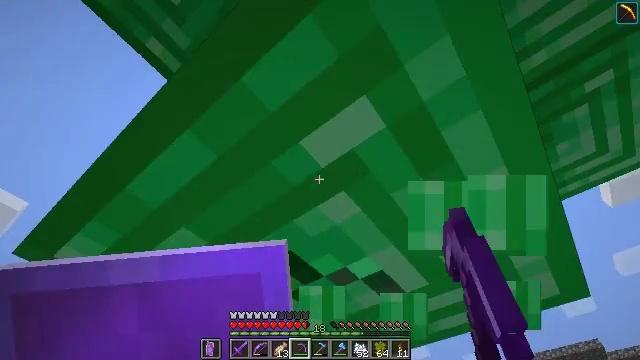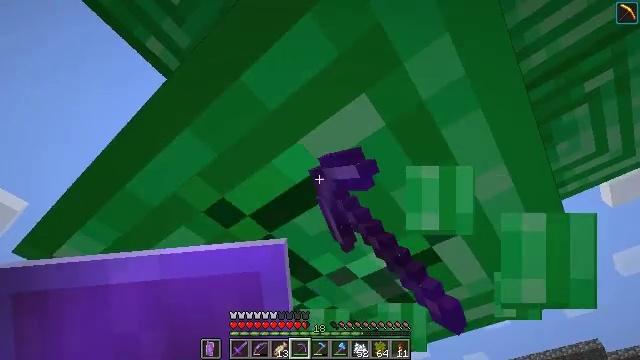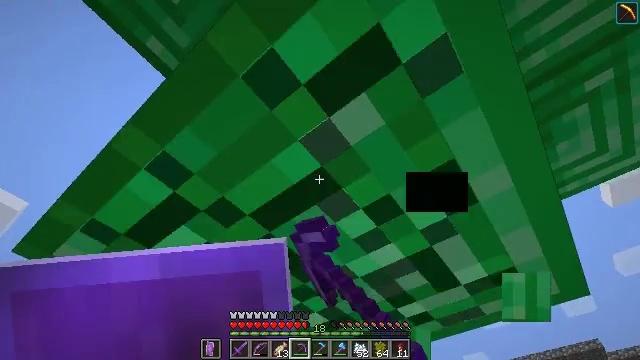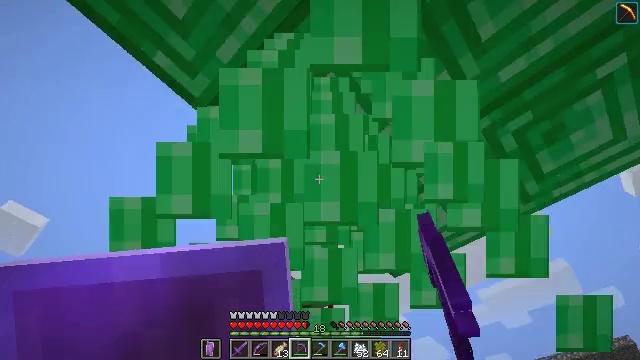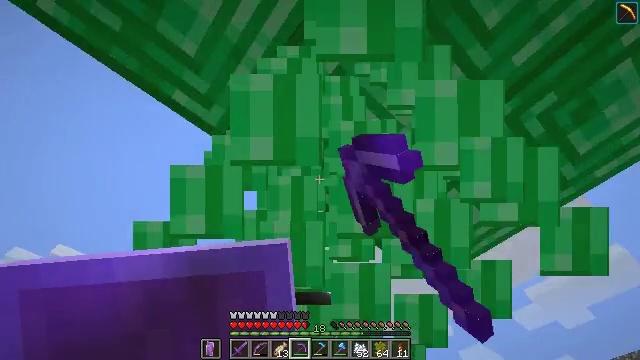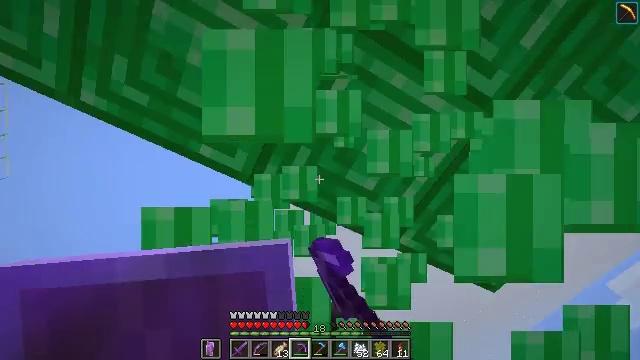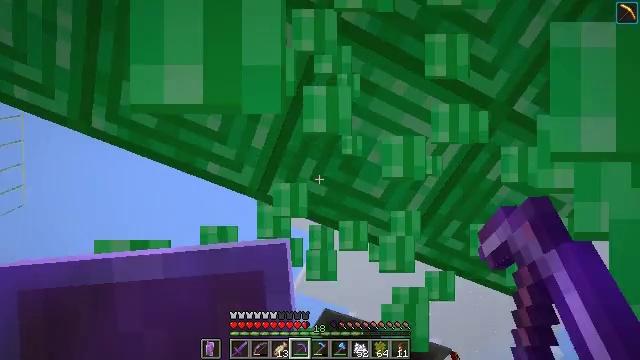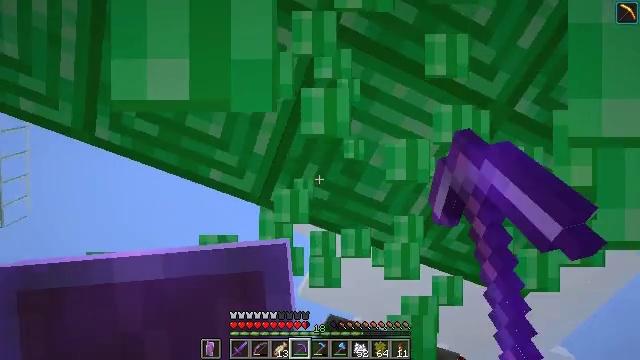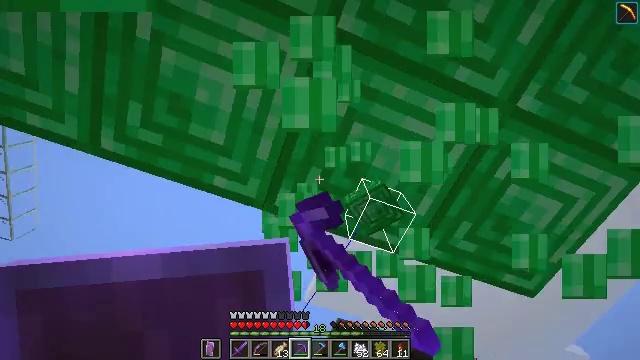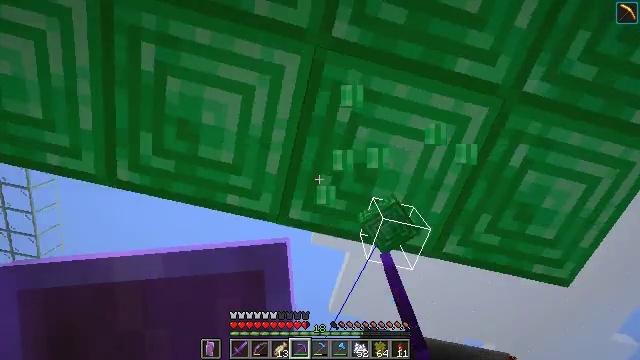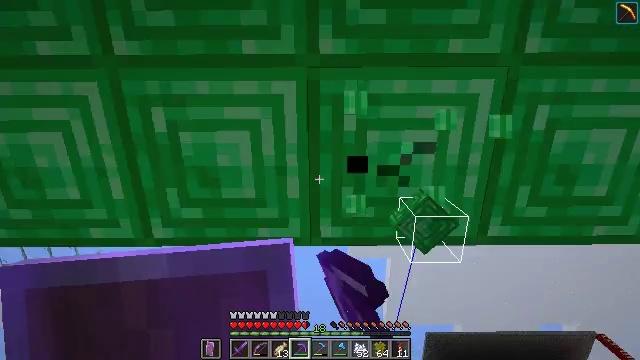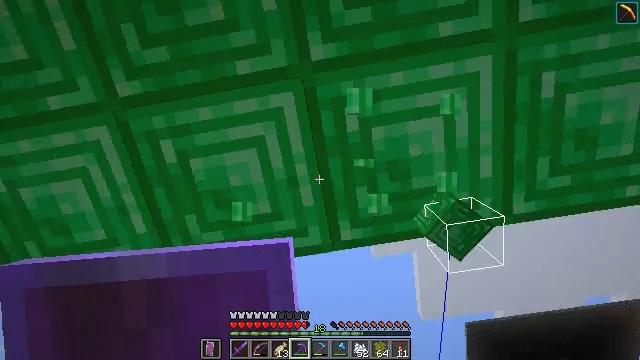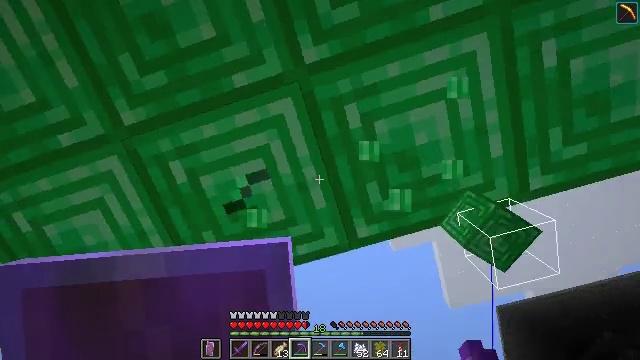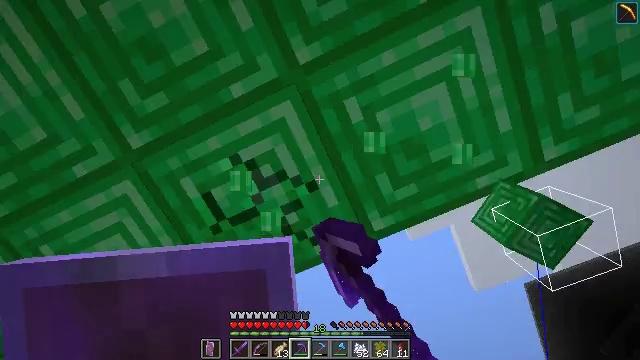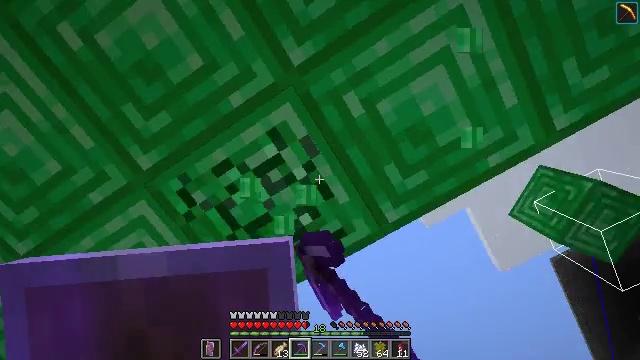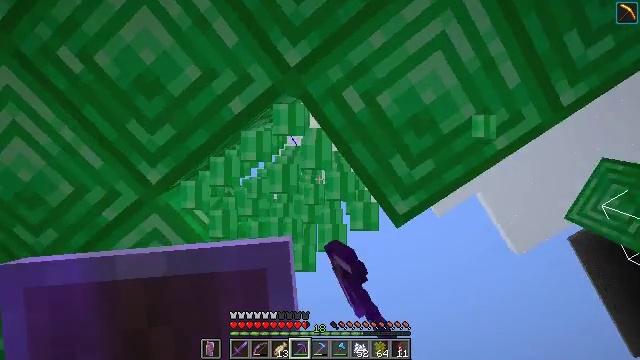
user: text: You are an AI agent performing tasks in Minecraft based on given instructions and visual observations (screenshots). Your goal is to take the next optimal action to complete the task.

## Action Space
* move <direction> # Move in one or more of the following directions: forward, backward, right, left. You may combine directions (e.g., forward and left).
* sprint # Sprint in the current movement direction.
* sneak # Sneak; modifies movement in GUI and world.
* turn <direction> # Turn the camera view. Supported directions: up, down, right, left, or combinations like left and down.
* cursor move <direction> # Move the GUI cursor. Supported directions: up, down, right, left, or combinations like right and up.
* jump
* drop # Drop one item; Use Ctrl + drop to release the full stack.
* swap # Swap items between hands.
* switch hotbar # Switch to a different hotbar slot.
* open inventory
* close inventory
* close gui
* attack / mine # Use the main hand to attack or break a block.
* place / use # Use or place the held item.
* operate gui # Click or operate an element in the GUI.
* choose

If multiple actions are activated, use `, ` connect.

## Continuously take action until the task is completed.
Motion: motion action
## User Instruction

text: Harvest the emerald block.
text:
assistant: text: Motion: attack / mine
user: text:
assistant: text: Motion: attack / mine
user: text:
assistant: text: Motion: turn left, attack / mine
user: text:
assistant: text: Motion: turn left and up, attack / mine
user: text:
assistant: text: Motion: turn left and up, attack / mine
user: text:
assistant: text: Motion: turn left and up, attack / mine
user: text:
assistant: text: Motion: turn left and up, attack / mine
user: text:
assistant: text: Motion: turn left, attack / mine
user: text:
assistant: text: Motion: turn left and up, attack / mine
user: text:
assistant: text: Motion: turn left and up, attack / mine
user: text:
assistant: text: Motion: turn left and up, attack / mine
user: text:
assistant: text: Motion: turn left, attack / mine
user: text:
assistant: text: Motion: turn left, attack / mine
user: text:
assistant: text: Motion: turn left, attack / mine
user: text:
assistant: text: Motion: turn left, attack / mine
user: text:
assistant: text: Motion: turn left, attack / mine
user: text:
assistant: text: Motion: turn left, attack / mine
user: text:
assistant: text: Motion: turn left, attack / mine
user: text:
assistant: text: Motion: turn left, attack / mine
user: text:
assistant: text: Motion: turn left, attack / mine
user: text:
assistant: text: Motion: attack / mine
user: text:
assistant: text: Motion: attack / mine
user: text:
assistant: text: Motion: turn right and up, attack / mine
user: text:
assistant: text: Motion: turn right and up, attack / mine
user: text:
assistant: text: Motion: turn right and up, attack / mine
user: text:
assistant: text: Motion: turn right and down, attack / mine
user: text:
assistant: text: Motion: turn right and down, attack / mine
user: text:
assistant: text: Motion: turn right and down, attack / mine
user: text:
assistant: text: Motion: turn right and down, attack / mine
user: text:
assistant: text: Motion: attack / mine